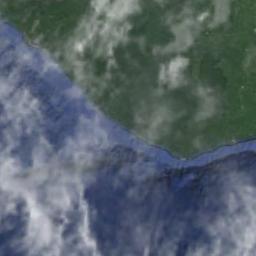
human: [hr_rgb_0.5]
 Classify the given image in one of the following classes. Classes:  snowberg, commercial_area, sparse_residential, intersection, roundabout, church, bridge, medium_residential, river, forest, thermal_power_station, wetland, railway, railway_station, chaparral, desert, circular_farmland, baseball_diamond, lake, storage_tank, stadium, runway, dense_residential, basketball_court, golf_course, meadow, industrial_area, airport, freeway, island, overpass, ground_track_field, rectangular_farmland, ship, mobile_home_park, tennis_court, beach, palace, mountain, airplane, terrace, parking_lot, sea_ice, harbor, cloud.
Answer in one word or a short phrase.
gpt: cloud